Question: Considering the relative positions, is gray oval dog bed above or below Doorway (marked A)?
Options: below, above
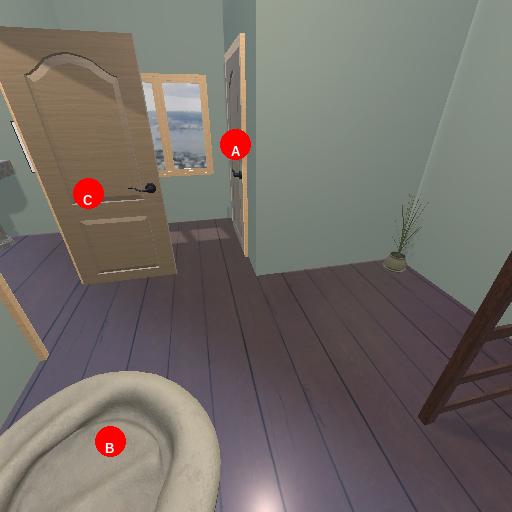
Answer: below